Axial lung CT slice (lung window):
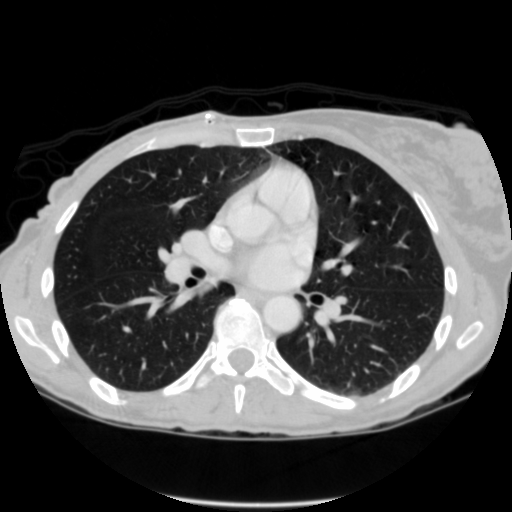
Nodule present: no